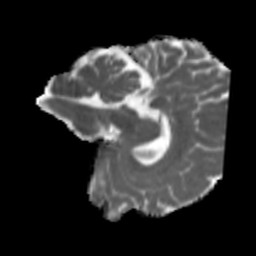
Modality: MD
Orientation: sagittal
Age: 36
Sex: female
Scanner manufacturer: siemens
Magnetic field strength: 3 T
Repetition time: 5.47 s
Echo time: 0.0854 s